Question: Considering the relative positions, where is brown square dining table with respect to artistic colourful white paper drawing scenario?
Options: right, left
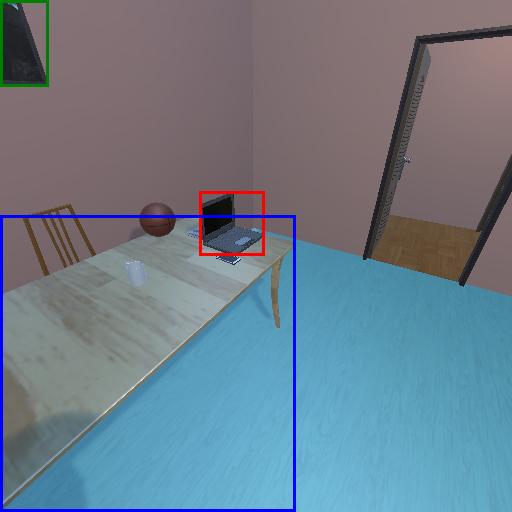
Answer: right